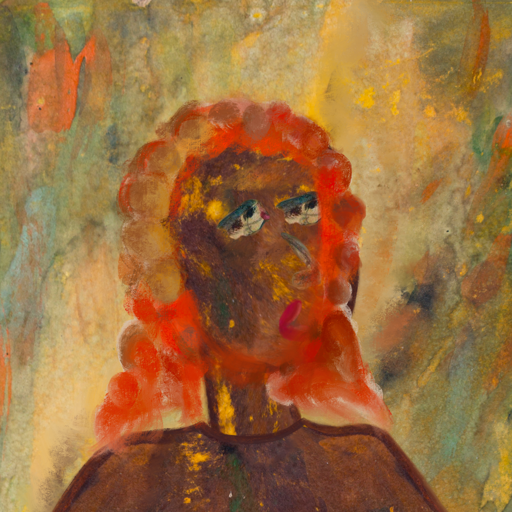
Background: Comrade, Head And Neck Side: Comrade, Face Side: Pipe, Bust: Comrade, Hair Side: Rupkatha, Head Accessory: Blank, Second Necklace: Blank, Necklace: Blank, Baby: Blank